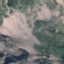
Label: HerbaceousVegetation